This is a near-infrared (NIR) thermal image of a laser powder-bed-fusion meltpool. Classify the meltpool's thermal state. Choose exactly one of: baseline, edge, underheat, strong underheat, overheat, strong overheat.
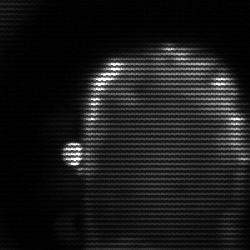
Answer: baseline